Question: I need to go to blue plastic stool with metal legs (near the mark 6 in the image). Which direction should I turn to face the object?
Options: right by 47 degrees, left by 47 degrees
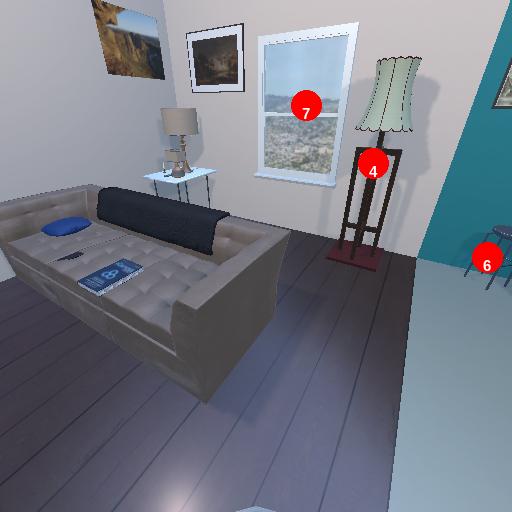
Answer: right by 47 degrees